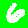
Digit: 6